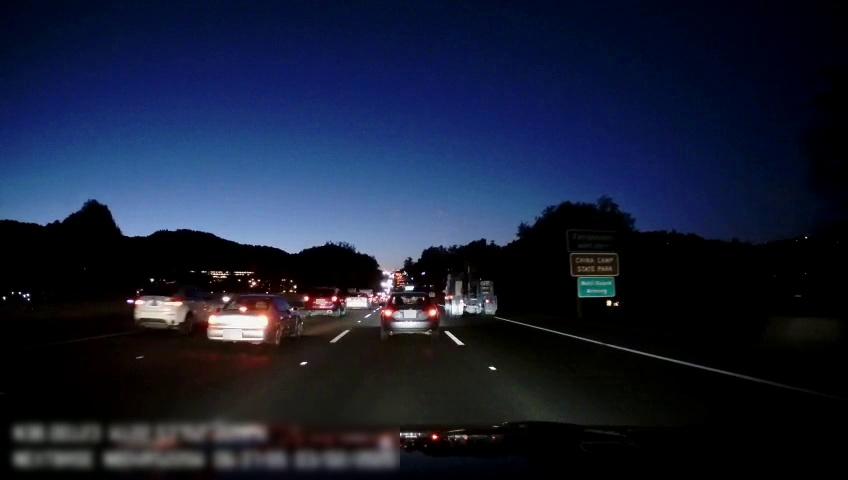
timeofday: Night
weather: Other
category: Drivable Space
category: Vehicles | Other LV
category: Vehicles | Car
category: Vehicles | Car
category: Vehicles | SUV
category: Vehicles | SUV
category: Vehicles | Car
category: Lanes | Alternate Lane
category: Lanes | Current Lane
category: Lanes | Current Lane
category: Lanes | Alternate Lane
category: Lanes | Alternate Lane
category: Traffic | Signs
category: Traffic | Signs
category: Traffic | Signs